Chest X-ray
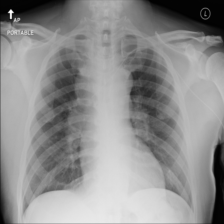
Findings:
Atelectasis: negative
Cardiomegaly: negative
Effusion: negative
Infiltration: negative
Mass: negative
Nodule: negative
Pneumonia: negative
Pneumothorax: negative
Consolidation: negative
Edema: negative
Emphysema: negative
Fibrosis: negative
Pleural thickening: negative
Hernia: negative